RGB frame:
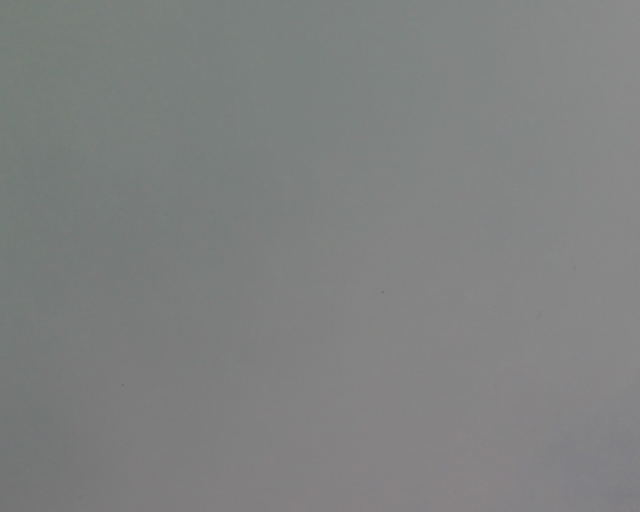
Thermal frame:
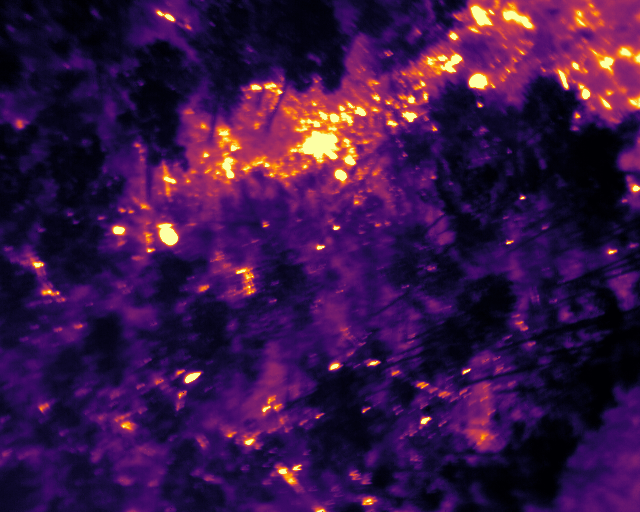
Captured: 2026-02-27 02:41:41
Pixels at or above 80 °C: 2276 (fraction of frame: 0.006946)